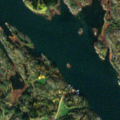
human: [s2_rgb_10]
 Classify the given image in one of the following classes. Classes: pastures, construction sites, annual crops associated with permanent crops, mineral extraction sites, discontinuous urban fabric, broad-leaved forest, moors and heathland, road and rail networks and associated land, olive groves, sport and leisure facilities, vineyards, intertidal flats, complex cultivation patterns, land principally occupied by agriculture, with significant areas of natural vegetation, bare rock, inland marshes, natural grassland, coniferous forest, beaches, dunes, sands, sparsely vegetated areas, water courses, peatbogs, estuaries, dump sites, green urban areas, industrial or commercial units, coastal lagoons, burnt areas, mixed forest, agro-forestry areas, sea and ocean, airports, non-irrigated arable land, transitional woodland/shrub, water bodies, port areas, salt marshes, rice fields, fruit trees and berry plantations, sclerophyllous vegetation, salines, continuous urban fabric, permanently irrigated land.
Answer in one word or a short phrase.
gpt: land principally occupied by agriculture, with significant areas of natural vegetation, broad-leaved forest, bare rock, sea and ocean